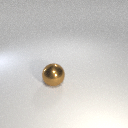
large brown metal sphere